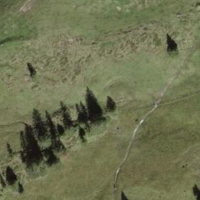
EUNIS habitat code: 26
Species observed at this site:
Neottia ovata